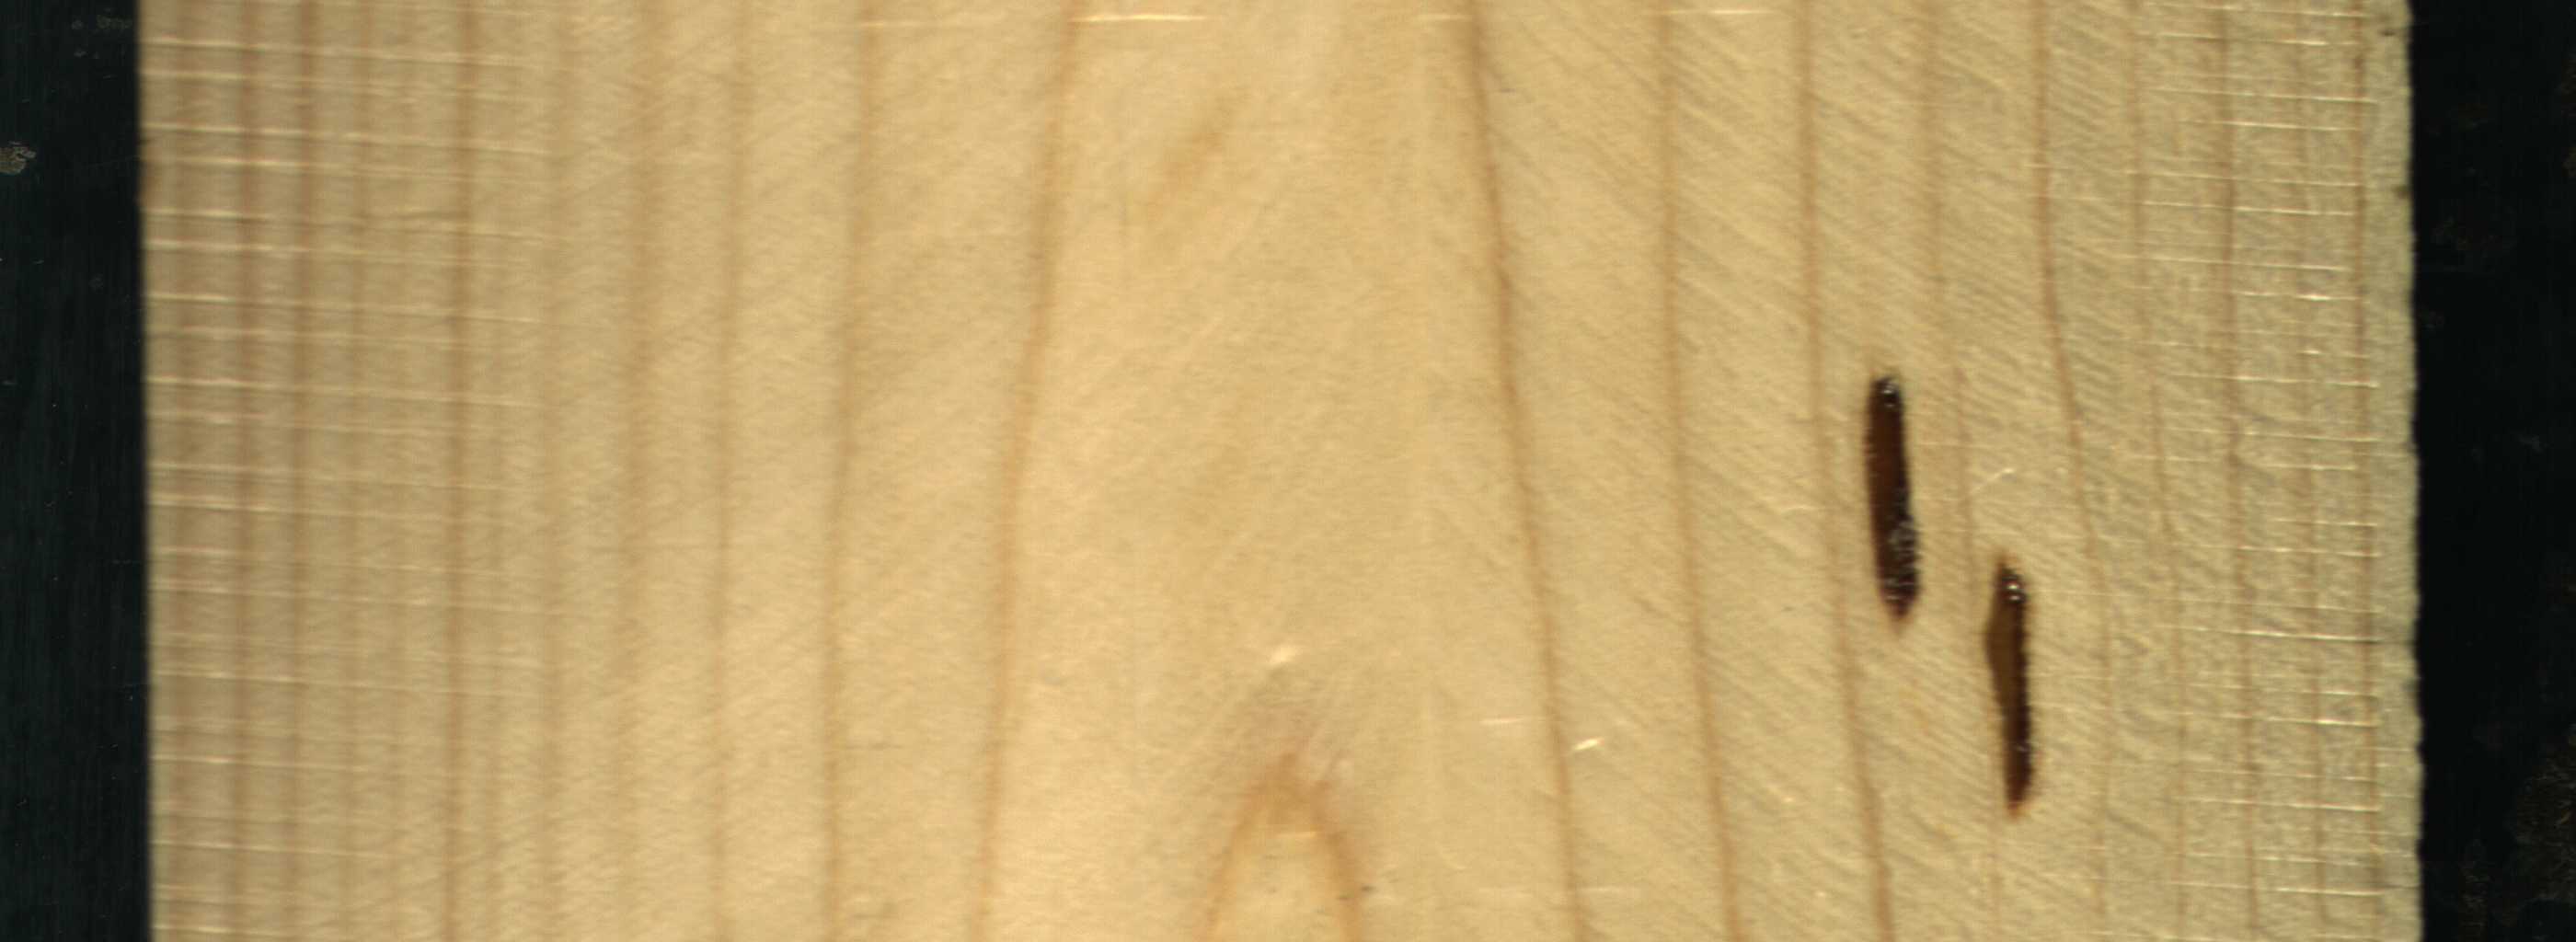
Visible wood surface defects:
resin
resin